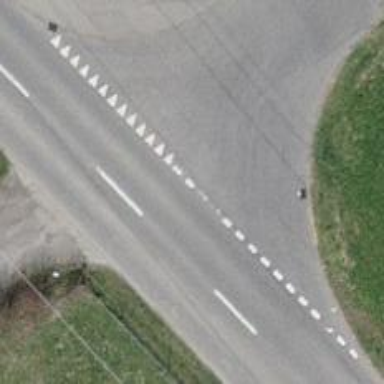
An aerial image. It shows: Tertiary road.